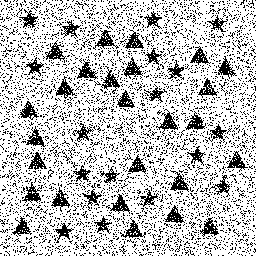
Squares: 0
Triangles: 26
Stars: 18
Total shapes: 44